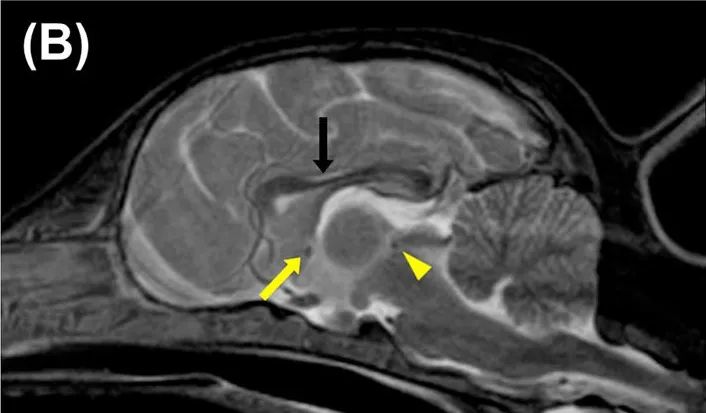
A normal beagle dog (73-days-old) as a similar-age reference (B) Unlike the patient, corpus callosum (black arrow), rostral commissure (yellow arrow), and caudal commissure (yellow arrowhead) are clearly recognized in a normal beagle dog (73-days-old).
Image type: radiology (mri)